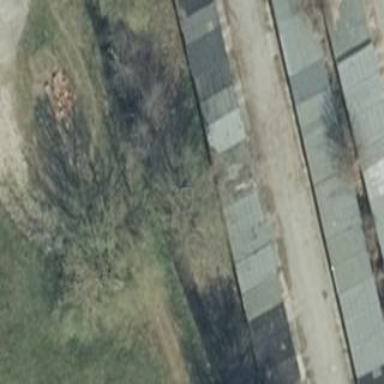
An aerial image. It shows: Flat roofed garages.